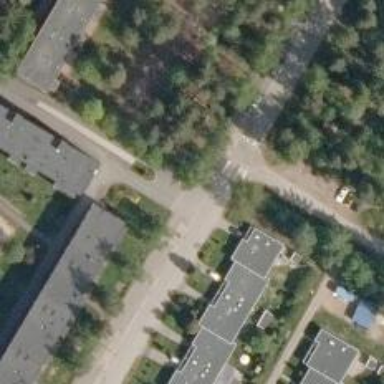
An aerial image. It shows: Asphalt cycleway.